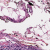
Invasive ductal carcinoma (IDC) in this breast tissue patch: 1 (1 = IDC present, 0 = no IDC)